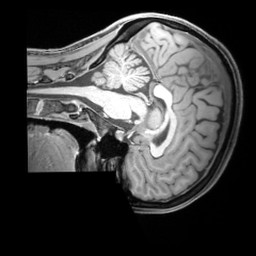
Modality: T1w
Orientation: sagittal
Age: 35
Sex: female
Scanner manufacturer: siemens
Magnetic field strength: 3 T
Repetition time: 1.97 s
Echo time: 0.00206 s